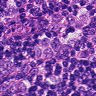
Metastatic tissue present: yes